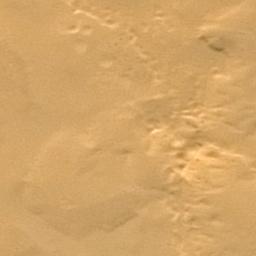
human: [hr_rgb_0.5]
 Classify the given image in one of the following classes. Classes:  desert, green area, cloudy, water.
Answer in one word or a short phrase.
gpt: desert